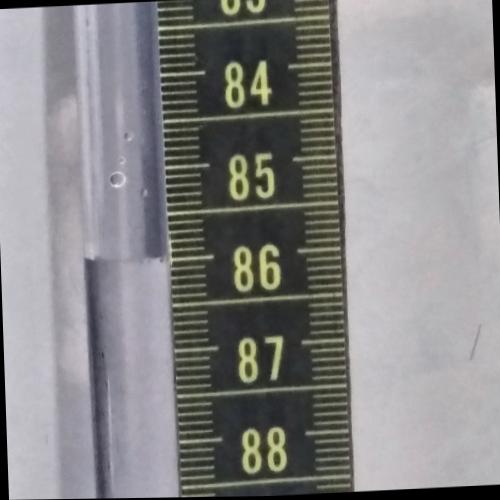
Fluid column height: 86.0 cm